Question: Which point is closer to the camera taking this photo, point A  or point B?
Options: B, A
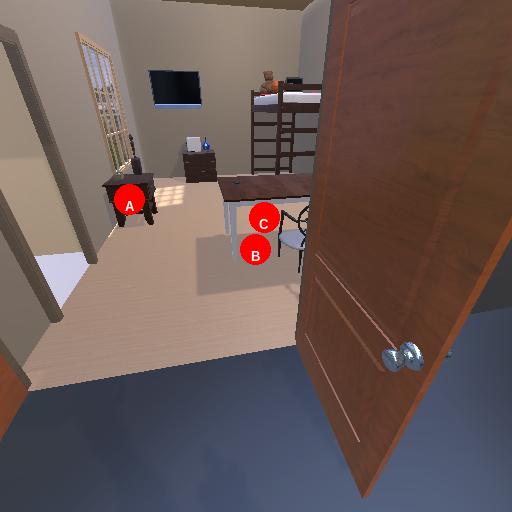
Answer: B